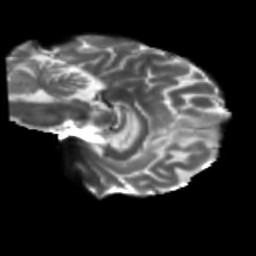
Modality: T2w
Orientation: sagittal
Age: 57
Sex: female
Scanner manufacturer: siemens
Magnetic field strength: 3 T
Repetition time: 5.25 s
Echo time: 0.08 s